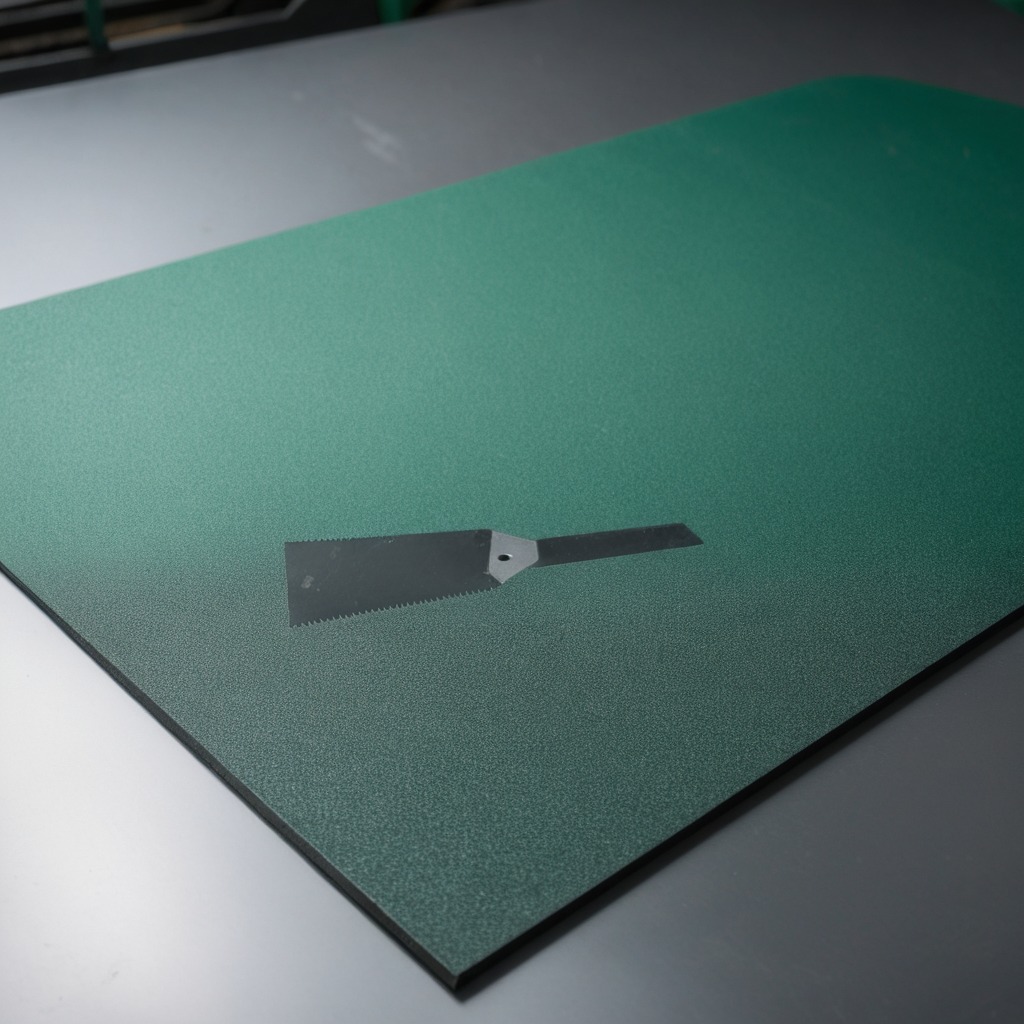
A metal saw is lying on a clean granite tabletop covered with a green rubber mat inside a workshop under bright overhead lighting crisp shadows high clarity worn but beneath the mat.